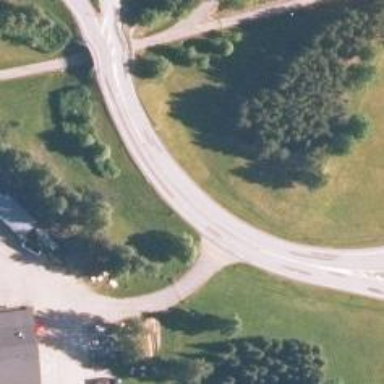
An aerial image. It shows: Trunk link highway.